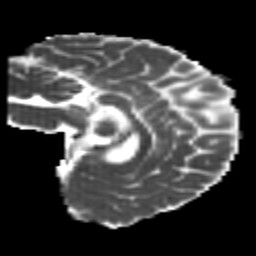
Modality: MD
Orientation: sagittal
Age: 22
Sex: female
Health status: healthy
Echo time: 0.074 s